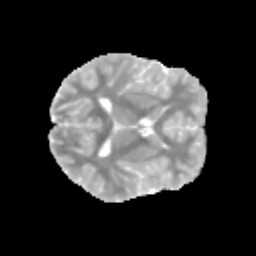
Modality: MD
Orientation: axial
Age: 11
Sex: male
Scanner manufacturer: siemens
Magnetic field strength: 3 T
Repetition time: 3.8 s
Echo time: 0.07 s